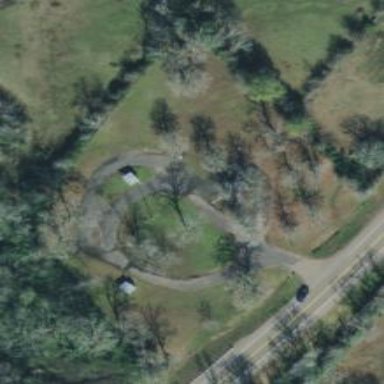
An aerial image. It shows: Rest area along the road with picnic tables.